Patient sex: M
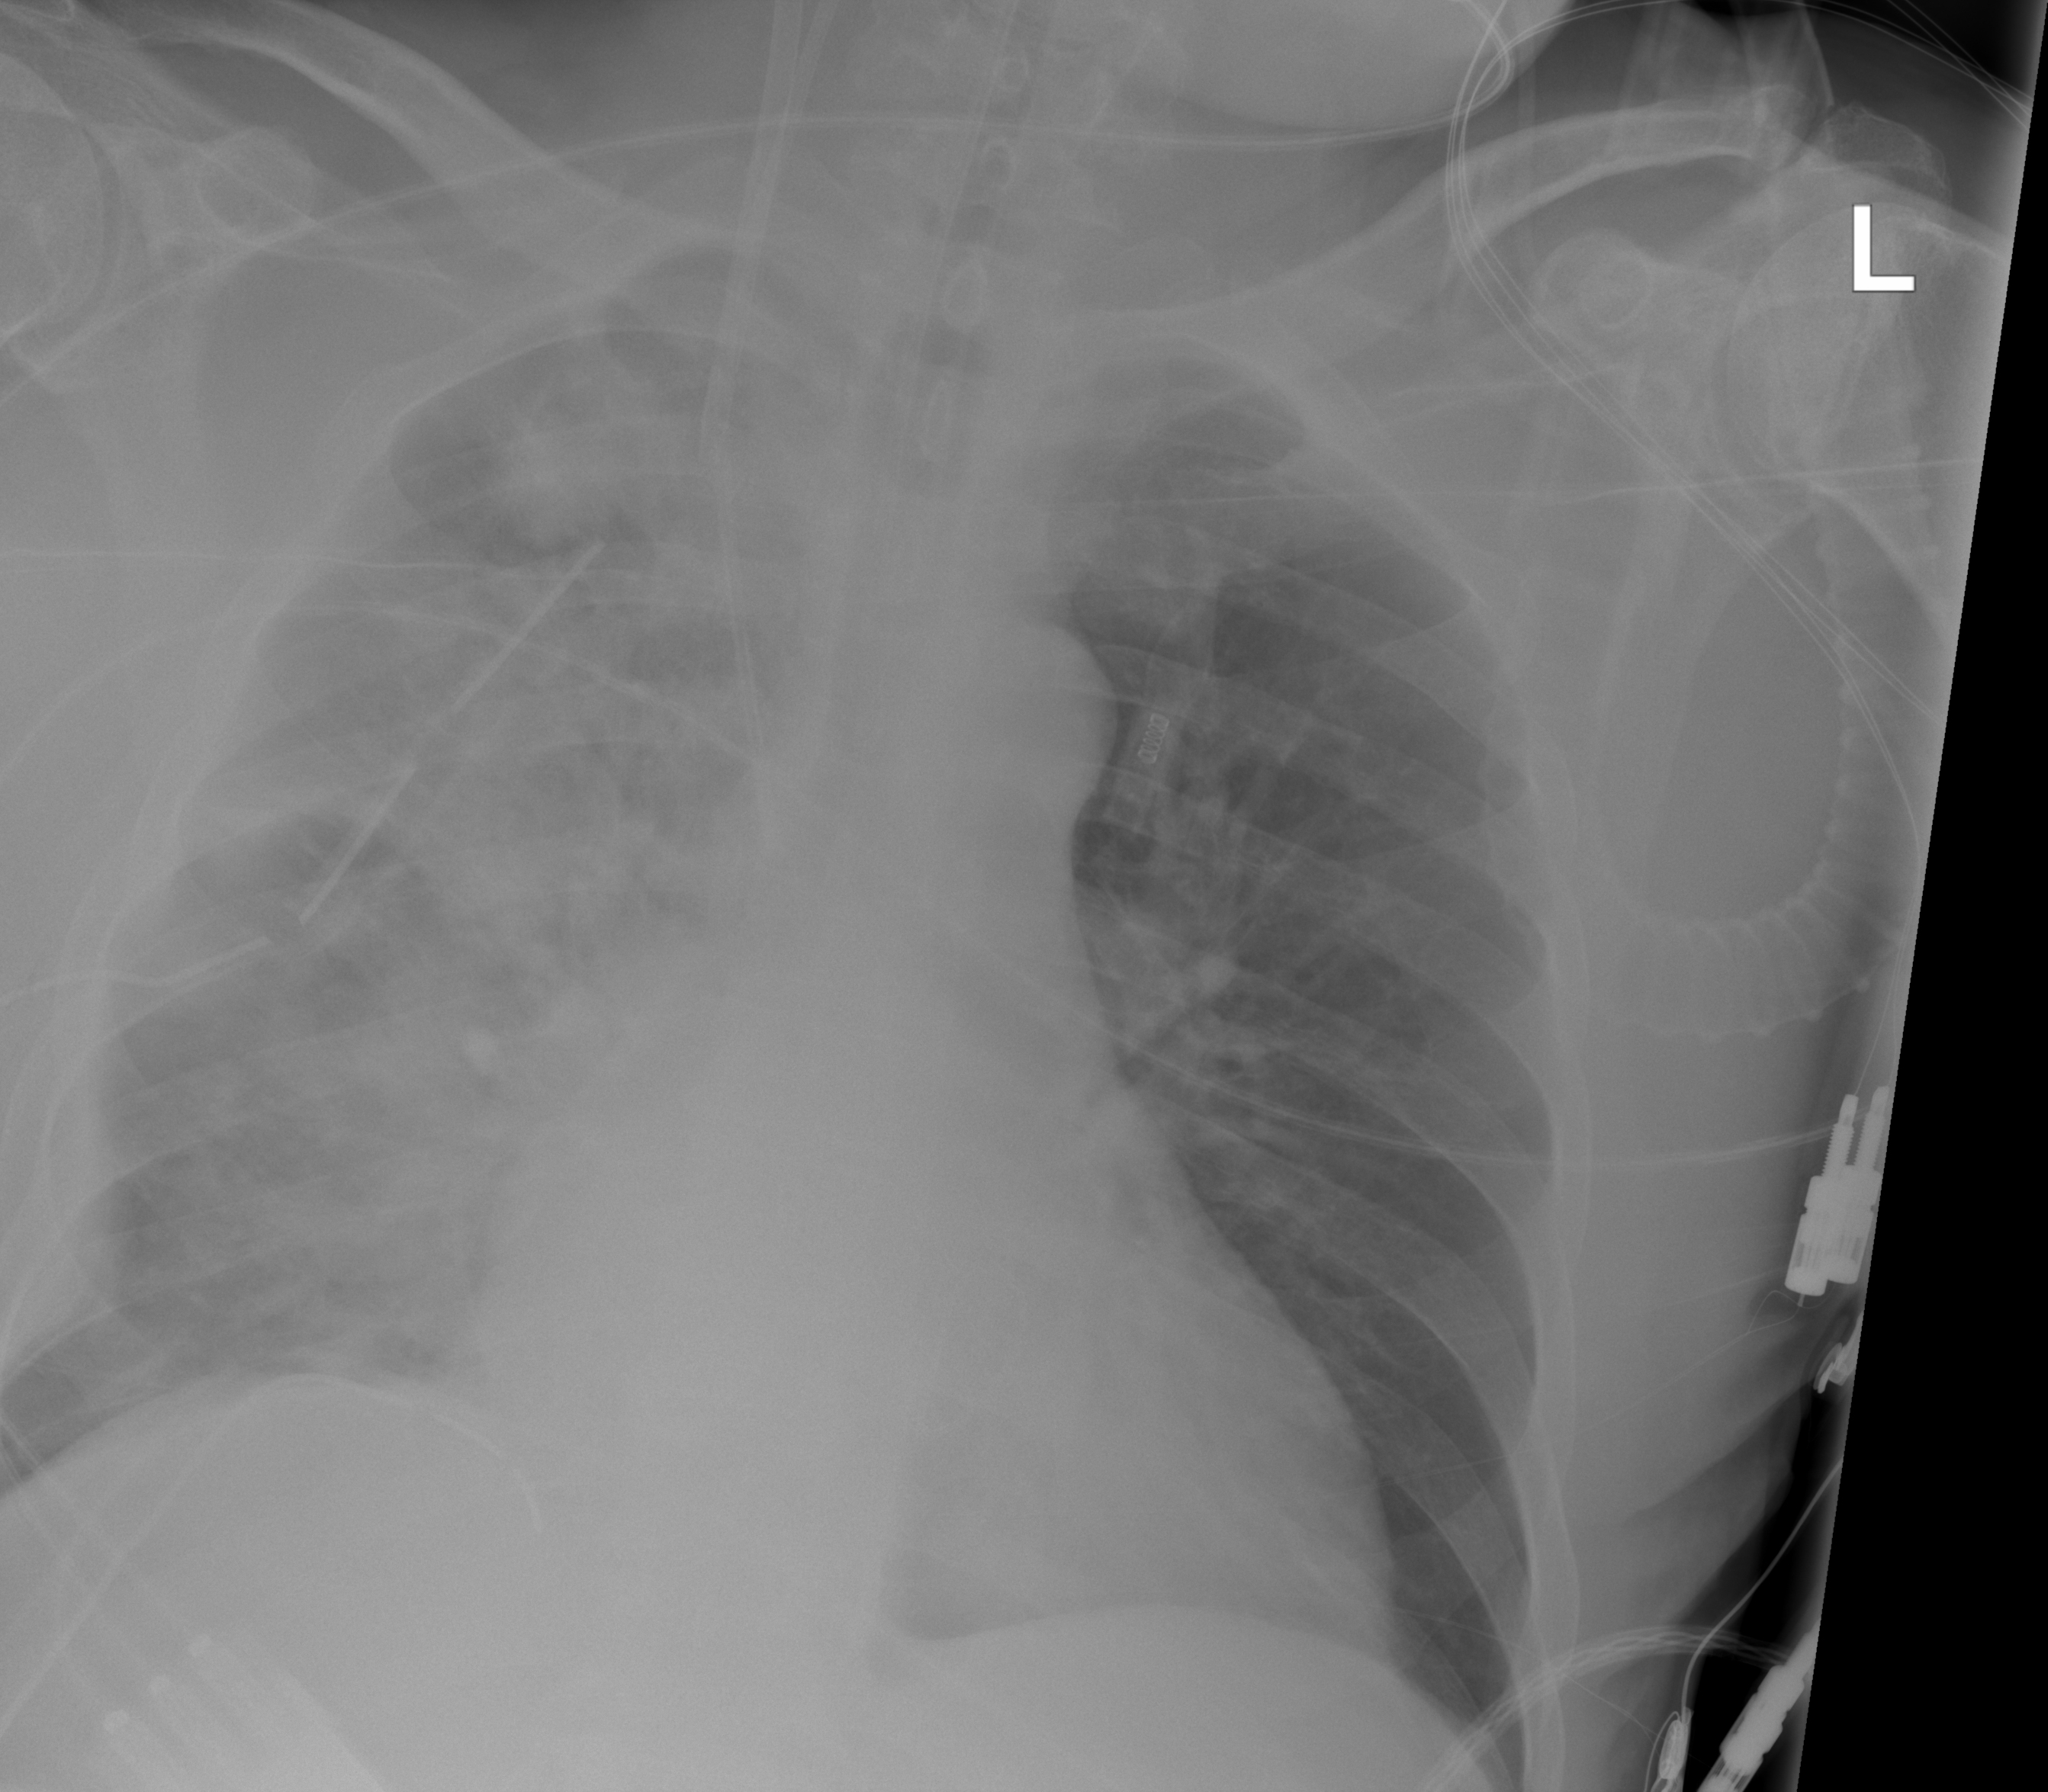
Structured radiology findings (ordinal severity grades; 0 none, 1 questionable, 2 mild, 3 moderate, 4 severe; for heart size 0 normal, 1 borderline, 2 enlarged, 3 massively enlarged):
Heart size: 2
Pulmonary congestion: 0
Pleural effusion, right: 3
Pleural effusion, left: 0
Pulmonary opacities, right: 3
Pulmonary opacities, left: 0
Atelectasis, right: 3
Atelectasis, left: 0